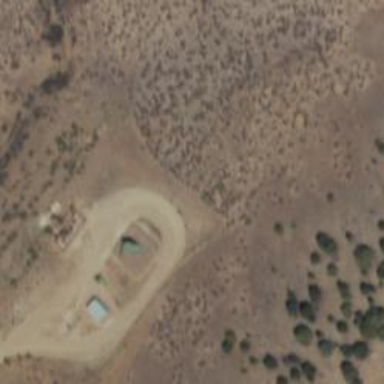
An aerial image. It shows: Storage tank with man-made structure.